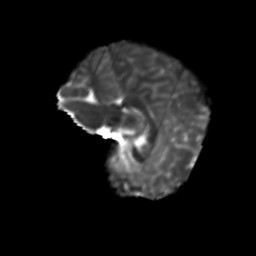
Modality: T2w
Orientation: sagittal
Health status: ill
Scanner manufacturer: siemens
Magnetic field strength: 3 T
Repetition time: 13.7 s
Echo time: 0.098 s